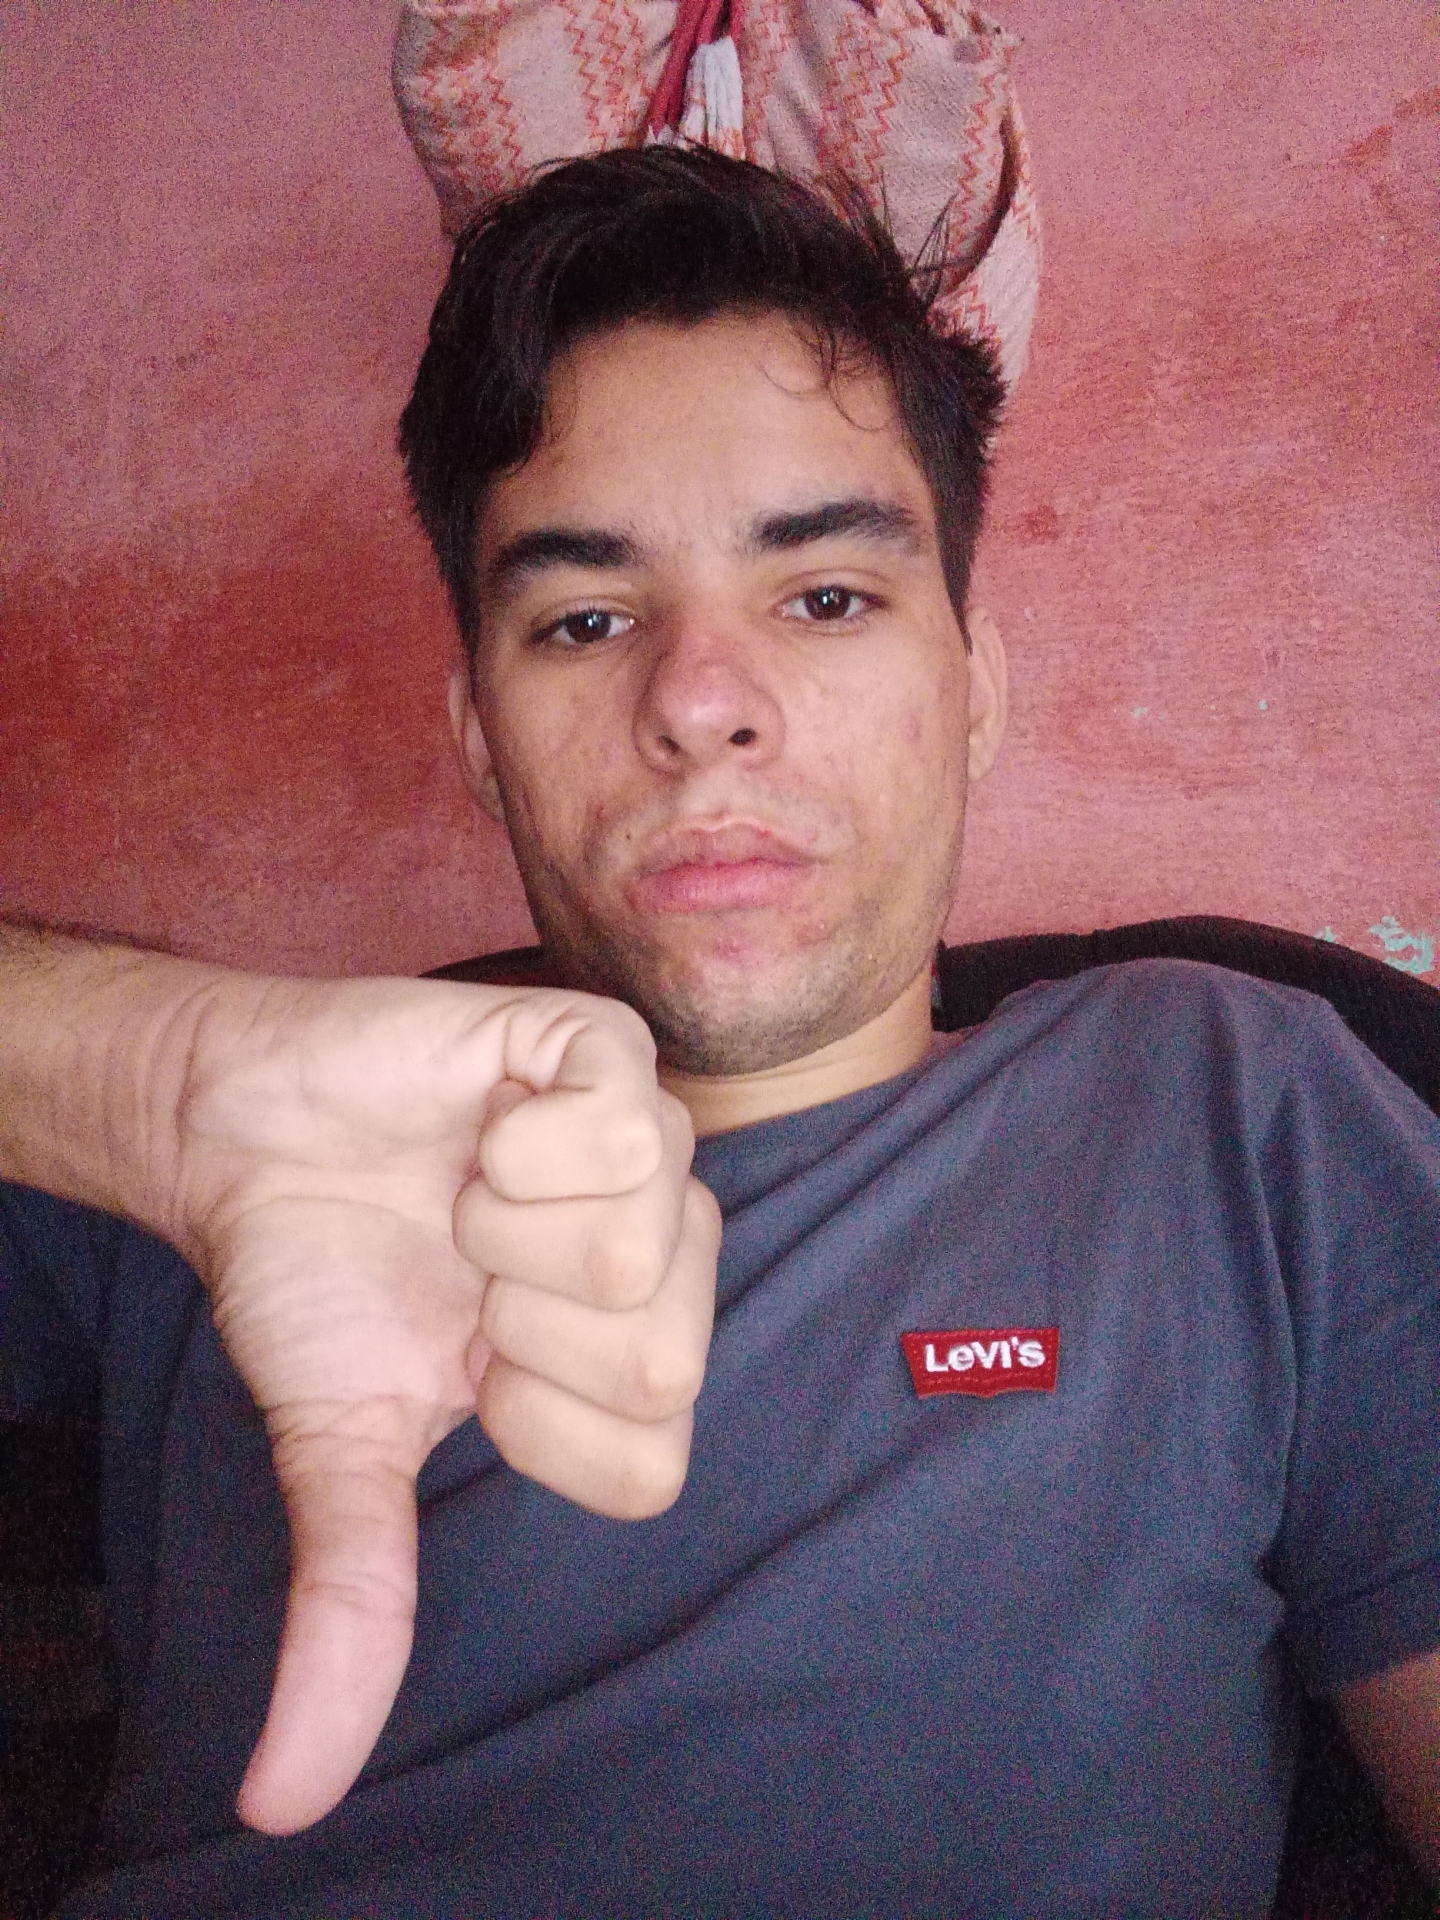
Label: noise